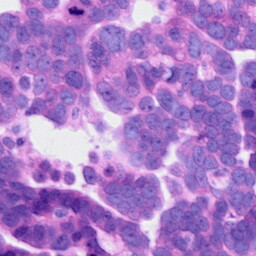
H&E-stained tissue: Ovarian